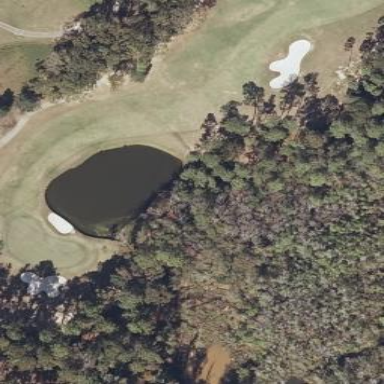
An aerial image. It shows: Water hazard in golf course. The hazard is natural water feature.